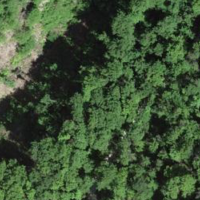
EUNIS habitat code: 41
Species observed at this site:
Lathyrus vernus
Melittis melissophyllum